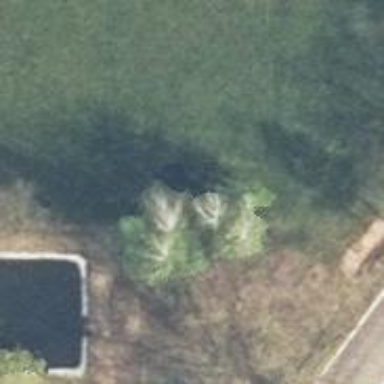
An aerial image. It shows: Emergency fire water pond.